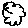
Label: cloud